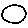
Label: circle